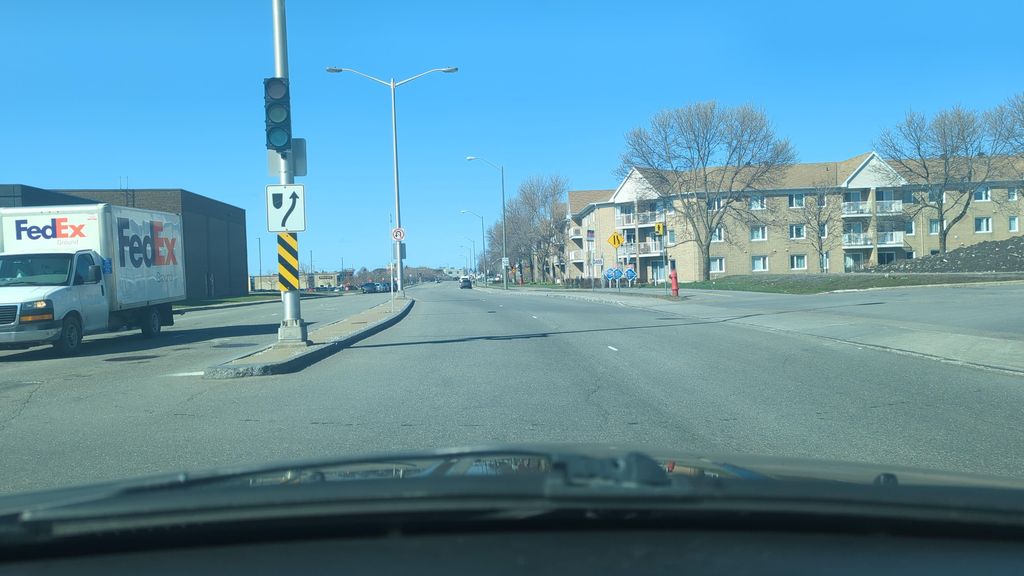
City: quebec_city